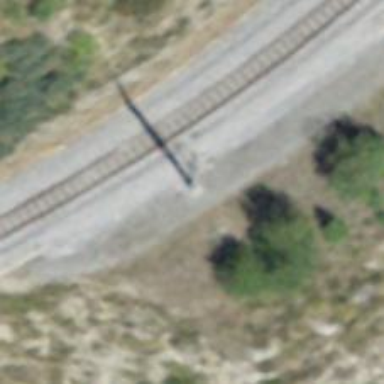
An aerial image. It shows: Catenary mast for power lines.